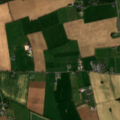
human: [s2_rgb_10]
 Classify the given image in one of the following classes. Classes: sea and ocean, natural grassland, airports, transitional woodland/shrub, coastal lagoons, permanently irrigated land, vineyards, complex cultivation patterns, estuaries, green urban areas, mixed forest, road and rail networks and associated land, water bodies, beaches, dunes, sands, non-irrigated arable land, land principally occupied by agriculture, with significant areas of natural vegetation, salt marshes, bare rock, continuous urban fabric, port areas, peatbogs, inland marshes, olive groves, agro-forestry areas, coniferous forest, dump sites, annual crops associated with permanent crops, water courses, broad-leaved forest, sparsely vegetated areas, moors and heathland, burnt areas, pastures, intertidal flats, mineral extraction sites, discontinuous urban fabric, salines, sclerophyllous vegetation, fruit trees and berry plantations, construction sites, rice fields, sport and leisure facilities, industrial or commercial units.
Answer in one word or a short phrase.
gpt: non-irrigated arable land, pastures